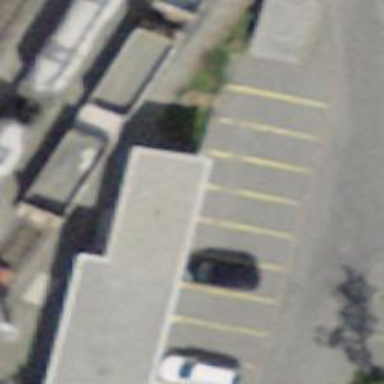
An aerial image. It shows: Car sharing facility.